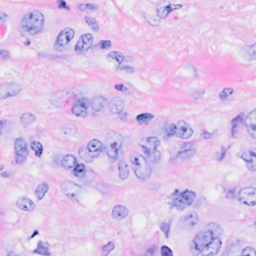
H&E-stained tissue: Breast